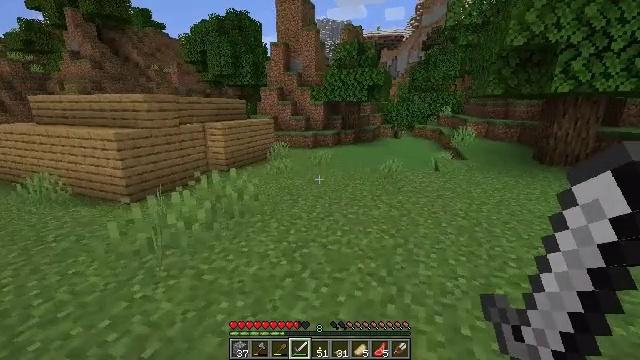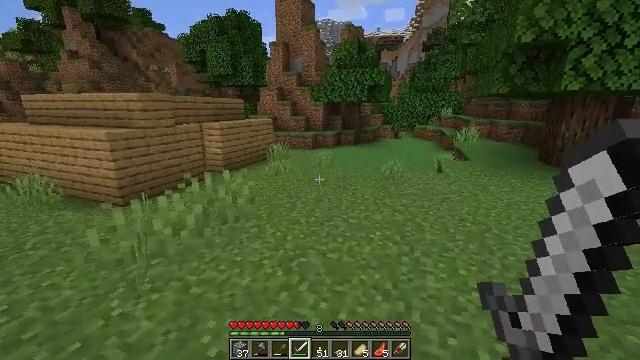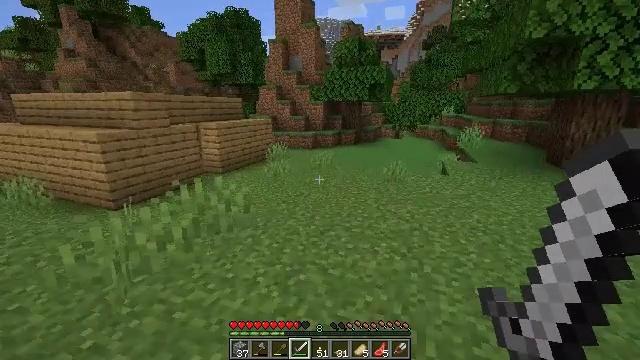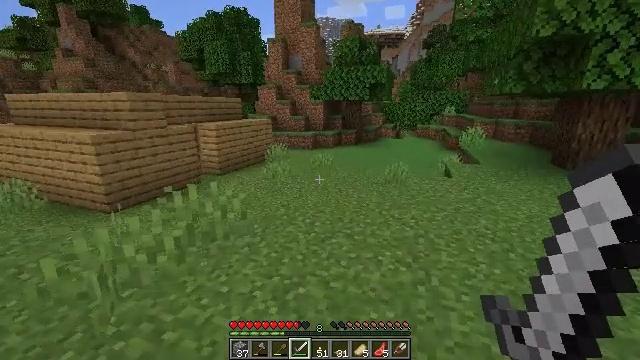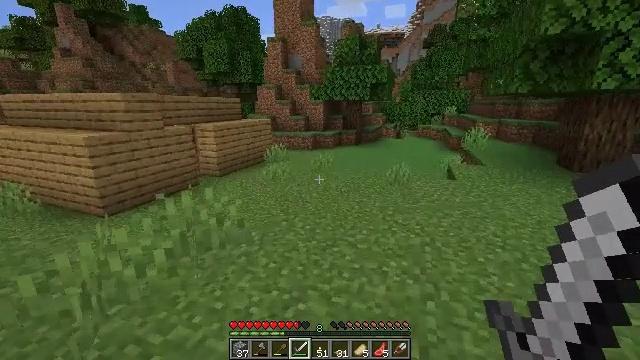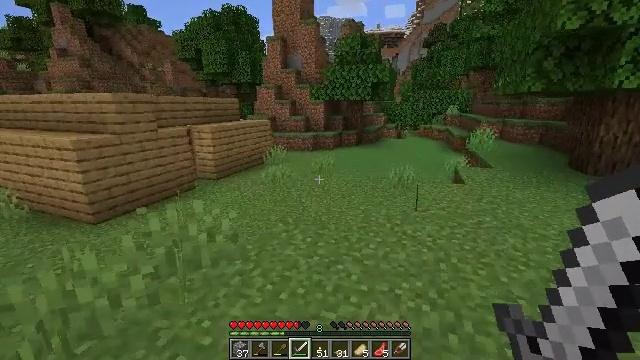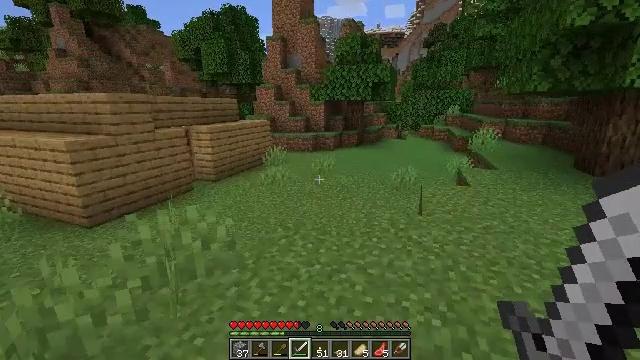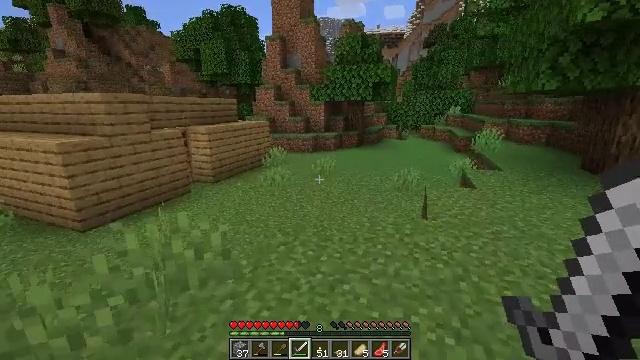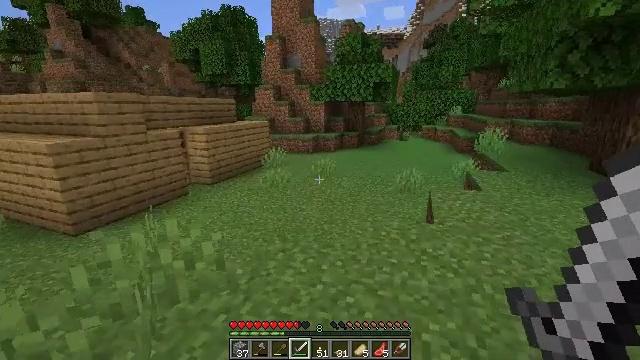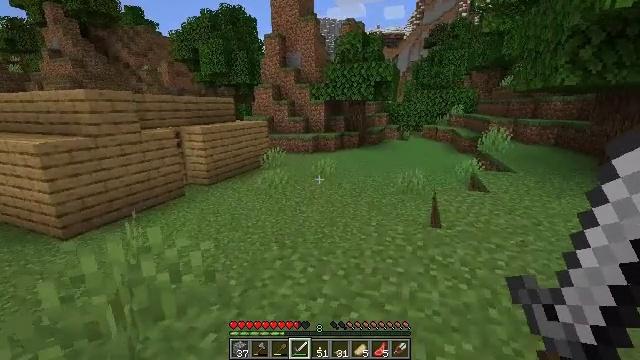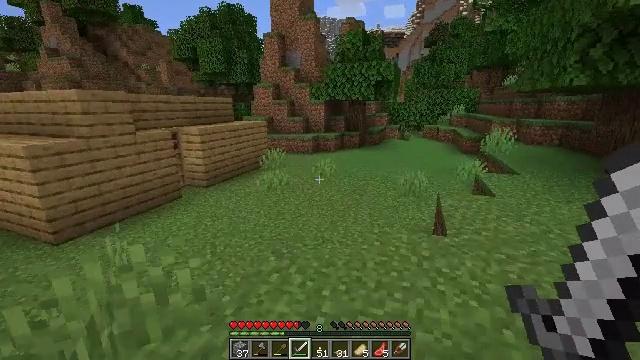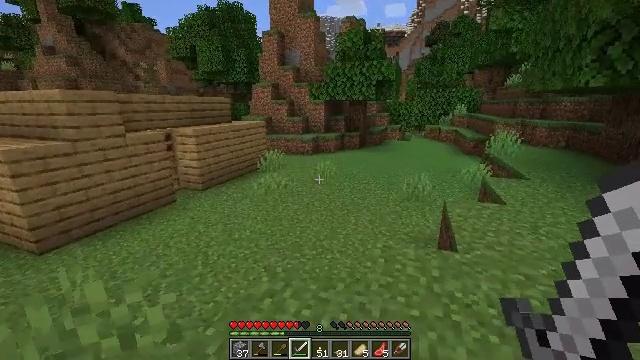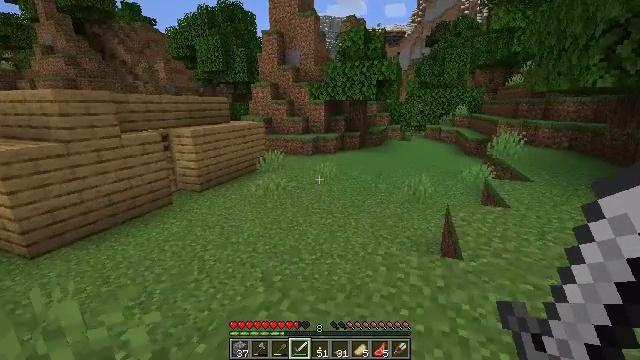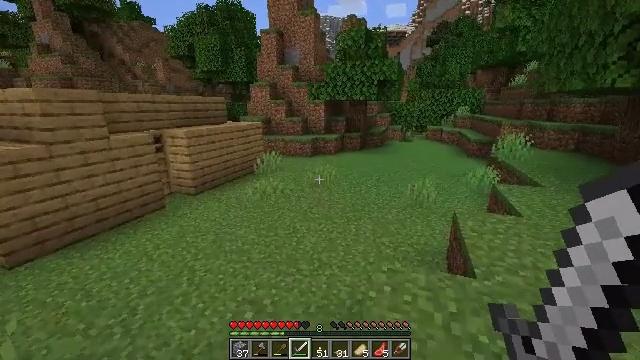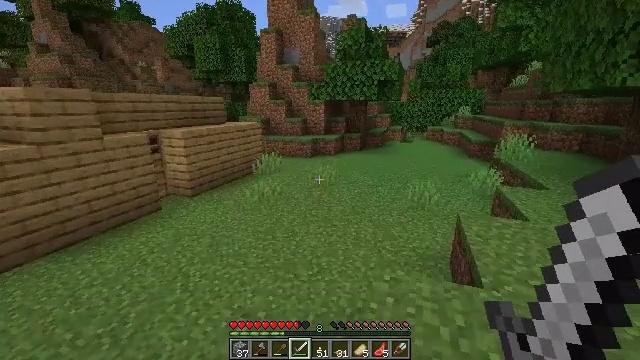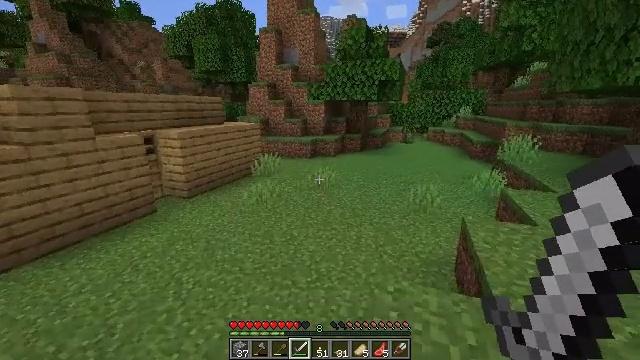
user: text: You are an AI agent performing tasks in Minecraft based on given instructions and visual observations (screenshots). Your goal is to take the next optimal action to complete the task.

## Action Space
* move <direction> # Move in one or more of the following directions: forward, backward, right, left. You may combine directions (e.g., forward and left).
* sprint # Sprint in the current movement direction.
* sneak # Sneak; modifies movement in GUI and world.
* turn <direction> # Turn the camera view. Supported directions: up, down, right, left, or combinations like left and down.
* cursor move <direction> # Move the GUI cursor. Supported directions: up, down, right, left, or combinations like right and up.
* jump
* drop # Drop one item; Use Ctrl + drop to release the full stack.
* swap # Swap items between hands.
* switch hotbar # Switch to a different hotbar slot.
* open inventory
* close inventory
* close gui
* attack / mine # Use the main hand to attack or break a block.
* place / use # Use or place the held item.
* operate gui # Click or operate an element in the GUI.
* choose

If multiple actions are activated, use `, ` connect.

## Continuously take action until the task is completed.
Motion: motion action
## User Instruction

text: Create glass by smelting sand.
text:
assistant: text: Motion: move forward
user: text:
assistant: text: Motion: move forward
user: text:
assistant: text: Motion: move forward
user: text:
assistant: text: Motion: move forward
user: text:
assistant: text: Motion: move forward
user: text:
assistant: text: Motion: move forward
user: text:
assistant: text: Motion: move forward
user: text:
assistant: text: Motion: move forward
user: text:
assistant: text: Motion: move forward
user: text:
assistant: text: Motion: move forward
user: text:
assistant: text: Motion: move forward
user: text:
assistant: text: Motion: move forward
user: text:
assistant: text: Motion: move forward
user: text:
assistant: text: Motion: move forward
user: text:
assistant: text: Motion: move forward
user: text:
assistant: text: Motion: move forward
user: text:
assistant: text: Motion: move forward
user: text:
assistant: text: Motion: move forward
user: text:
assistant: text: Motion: move forward
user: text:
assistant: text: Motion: move forward
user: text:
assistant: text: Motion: move forward and move left
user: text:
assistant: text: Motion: move forward and move left
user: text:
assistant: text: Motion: move forward and move left
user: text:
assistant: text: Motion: move forward and move left
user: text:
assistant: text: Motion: move forward and move left
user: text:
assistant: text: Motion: move forward and move left
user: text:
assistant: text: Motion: move forward
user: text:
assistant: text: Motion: move forward
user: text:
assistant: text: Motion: move forward
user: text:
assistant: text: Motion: move forward